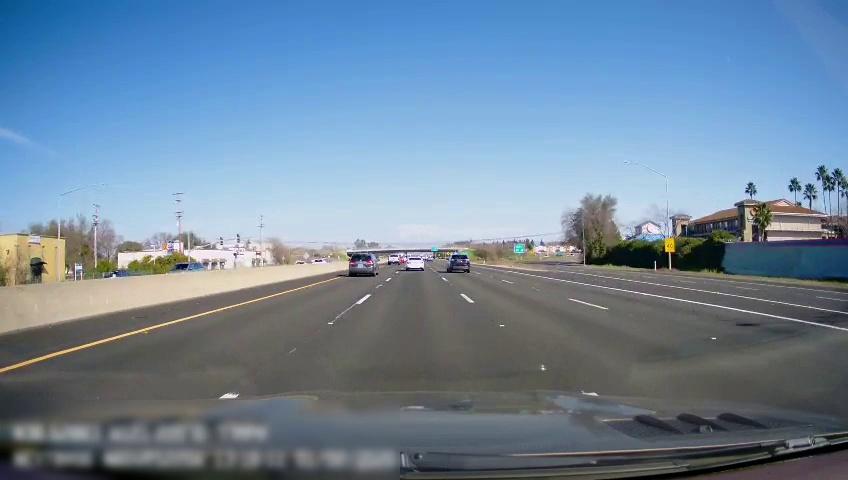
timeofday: Day
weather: Sunny
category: Drivable Space
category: Vehicles | SUV
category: Vehicles | Truck
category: Vehicles | Car
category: Vehicles | SUV
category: Vehicles | SUV
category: Lanes | Current Lane
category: Lanes | Current Lane
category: Lanes | Current Lane
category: Lanes | Alternate Lane
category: Lanes | Alternate Lane
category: Lanes | Alternate Lane
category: Lanes | Alternate Lane
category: Traffic | Signs
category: Traffic | Signs